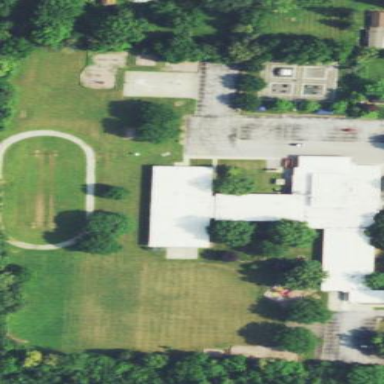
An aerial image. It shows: Modern school building with black roof.